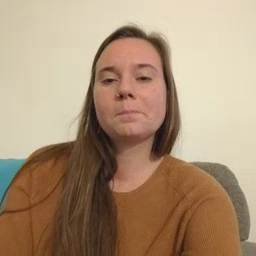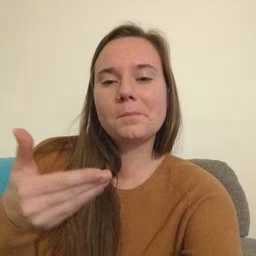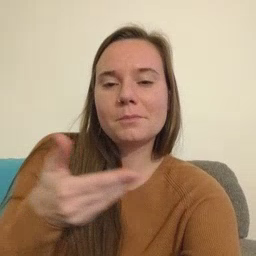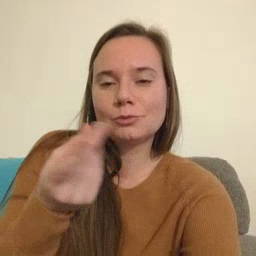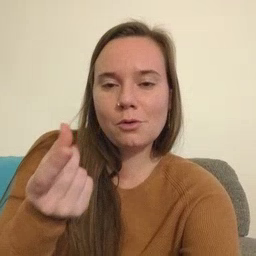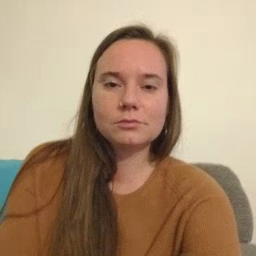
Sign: puppy